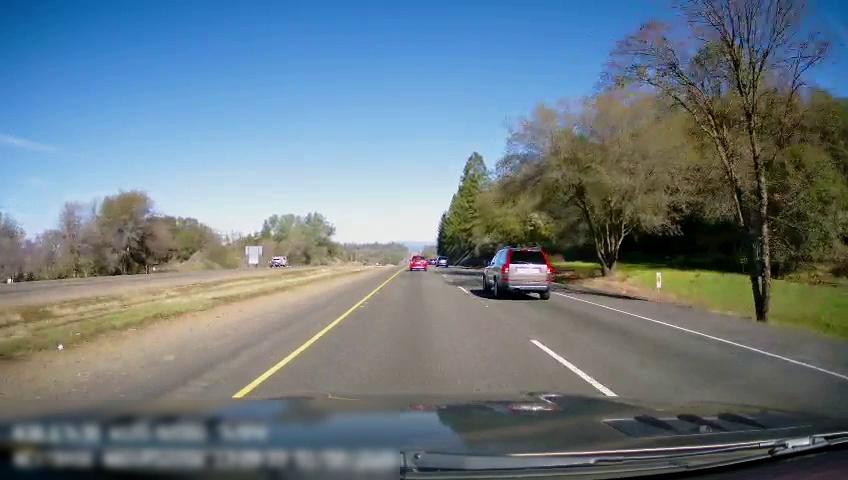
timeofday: Day
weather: Sunny
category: Drivable Space
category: Drivable Space
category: Vehicles | SUV
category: Vehicles | SUV
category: Vehicles | SUV
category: Vehicles | Truck
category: Lanes | Current Lane
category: Lanes | Current Lane
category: Lanes | Alternate Lane